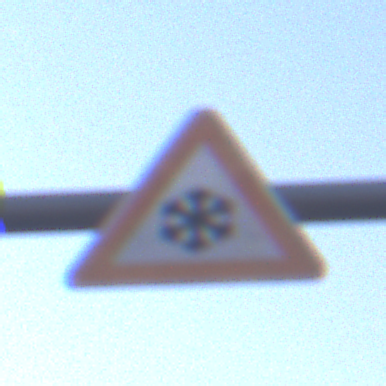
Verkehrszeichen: SchneeOderEisglaette
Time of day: SunriseSunset
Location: Outdoor (Nature)
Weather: Clear
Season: NotSpecified
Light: Natural